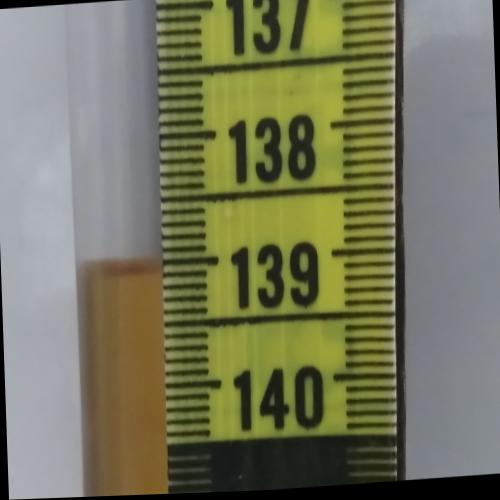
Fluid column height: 139.0 cm